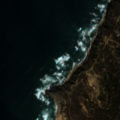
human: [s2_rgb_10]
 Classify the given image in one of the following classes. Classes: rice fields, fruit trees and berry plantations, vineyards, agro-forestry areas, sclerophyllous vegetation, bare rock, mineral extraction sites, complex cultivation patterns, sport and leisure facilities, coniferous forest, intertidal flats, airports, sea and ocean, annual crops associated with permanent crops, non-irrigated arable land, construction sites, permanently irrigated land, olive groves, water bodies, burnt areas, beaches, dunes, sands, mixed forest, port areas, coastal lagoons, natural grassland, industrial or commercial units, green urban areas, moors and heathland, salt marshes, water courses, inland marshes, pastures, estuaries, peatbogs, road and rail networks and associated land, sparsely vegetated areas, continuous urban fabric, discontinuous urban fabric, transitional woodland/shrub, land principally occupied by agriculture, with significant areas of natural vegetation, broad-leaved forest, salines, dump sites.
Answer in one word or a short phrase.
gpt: coniferous forest, sclerophyllous vegetation, beaches, dunes, sands, sea and ocean